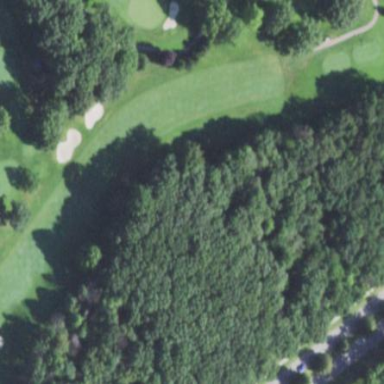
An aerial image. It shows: Golf fairway surrounded by grass.